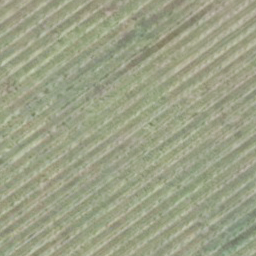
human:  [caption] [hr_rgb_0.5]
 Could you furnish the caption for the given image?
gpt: It is a piece of farmland .

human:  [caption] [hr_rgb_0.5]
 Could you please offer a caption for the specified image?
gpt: There is a piece of cropland .

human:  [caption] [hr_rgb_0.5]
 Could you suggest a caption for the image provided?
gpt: There is a piece of farmland .

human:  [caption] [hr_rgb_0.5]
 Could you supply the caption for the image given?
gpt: It is a piece of cropland .

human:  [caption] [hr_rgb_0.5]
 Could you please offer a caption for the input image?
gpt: Here is a piece of farmland .